Question: Using IntelliJ 12.1 Ultimate, when i type 'pub', i would like for "public" to be first reasonable default instead of

How can i change order of suggestions?
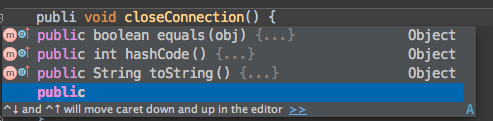
Answer: IntelliJ IDEA keeps track of the suggestions you choose the most often and prioritizes them automatically. There is no UI or settings for reordering the completion variants manually.